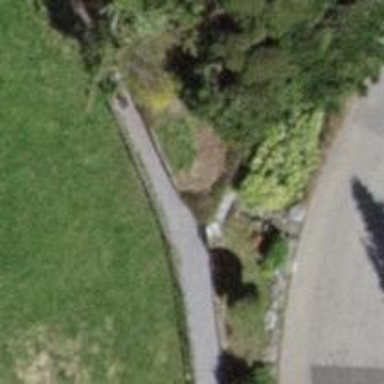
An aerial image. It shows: Set of steps on the road.